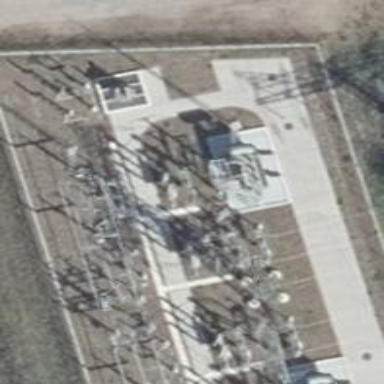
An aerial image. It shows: Power line with three cables in bay configuration.